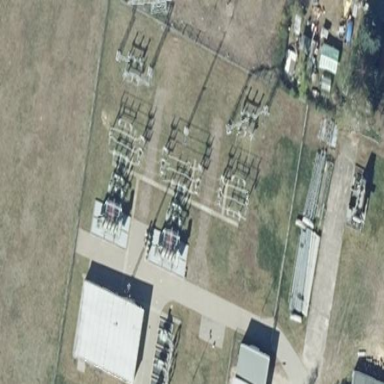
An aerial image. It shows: Outdoor distribution level power substation.